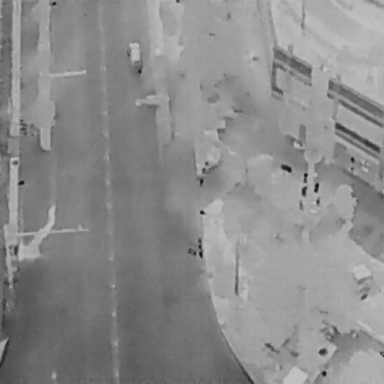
There are five objects shown in the infrared image, including a Car, and four People.